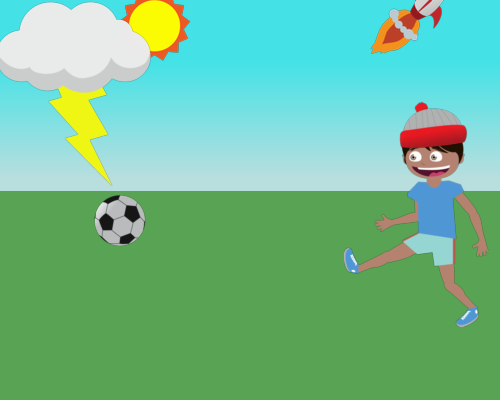
on left large lightening cloud under it a soccer ball to the right small sun cut off on top and blocked partially by cloud  and on right rocket touching top cut off   big smiling kicking boy on right waers red and grey hat